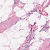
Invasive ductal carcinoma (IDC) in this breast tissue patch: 0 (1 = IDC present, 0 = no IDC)